Current action and preconditions to check: trajectory_clear

Your task: For each precondition in the list above, predict whether it will hold at this action.

Consider the current scene as observed from the mobile robot's camera, and analyze the predicted future states of all dynamic agents (e.g., people, animals, vehicles, or any moving entities) within the NEXT SECOND.

IMPORTANT: Only answer "very likely" if you are absolutely certain—based on strong, clear evidence—that a dynamic agent will violate the precondition in the predicted future state. Do NOT answer "very likely" for unlikely, ambiguous, or low-probability risks.

Ask yourself for each precondition: Is there a high probability, with clear and convincing evidence, that the predicted future states of any dynamic agent will interfere with the predicted future state of the currently executing action within the NEXT SECOND, causing that precondition to fail?

Assess the risk level based on these predictions. Use "likely" or "very likely" if motions create a clear risk of interference.

Use "neutral" or "improbable" if agents are nearby but their predicted paths are clearly diverging or non-conflicting.

Failure Risk Categories: "very improbable", "improbable", "neutral", "likely", "very likely"

Answer Format: Output ONLY the probability_of_failure value from these categories: "very improbable", "improbable", "neutral", "likely", "very likely"

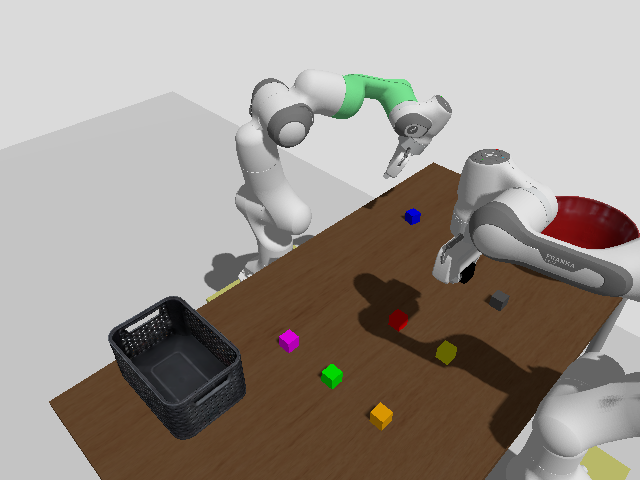

Answer: very improbable